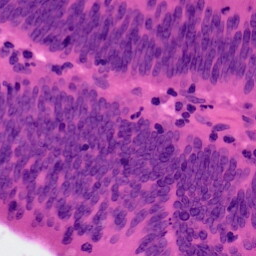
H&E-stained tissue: Colon